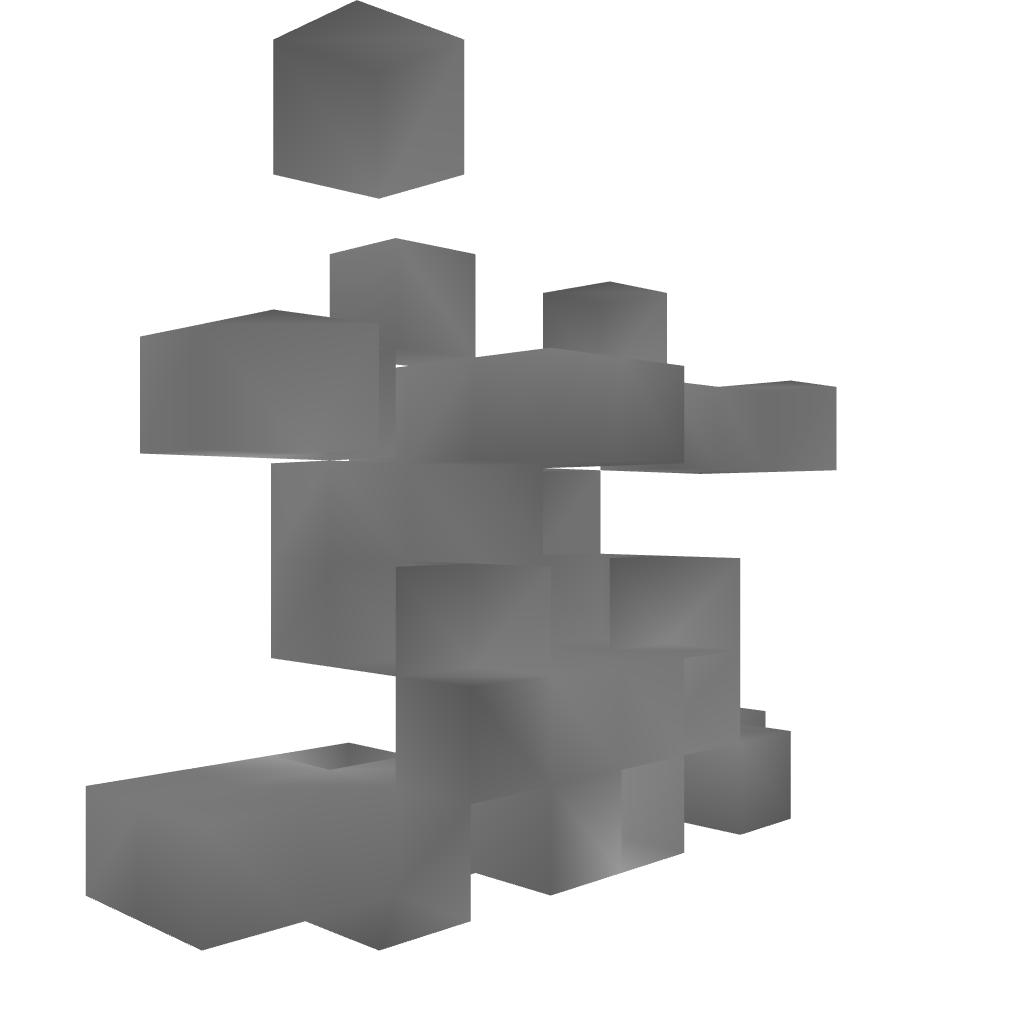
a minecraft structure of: Door 2X2 futurist bad low quality